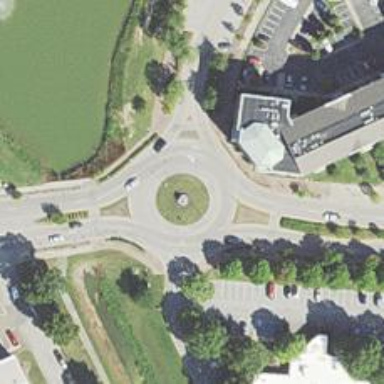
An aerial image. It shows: Secondary road with asphalt surface leading to roundabout junction.